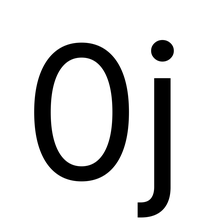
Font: Inter_Regular